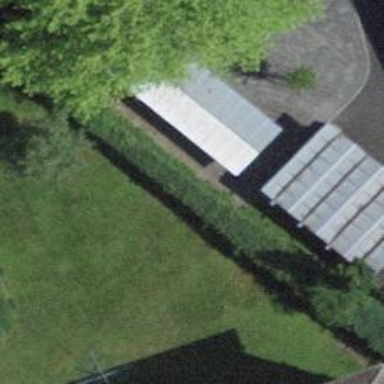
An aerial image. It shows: Bicycle parking area.